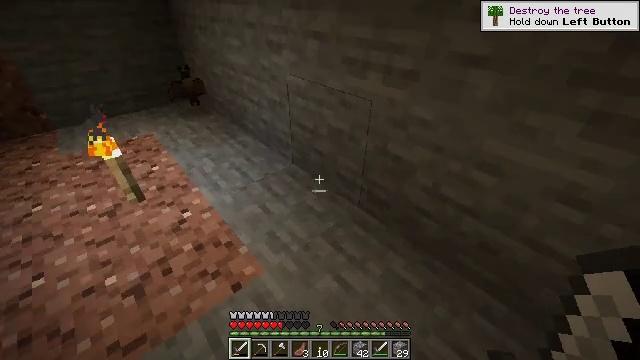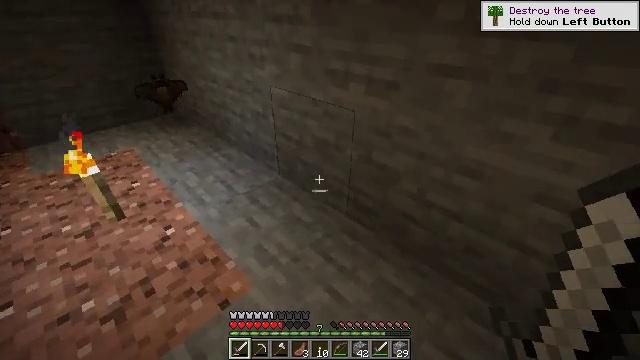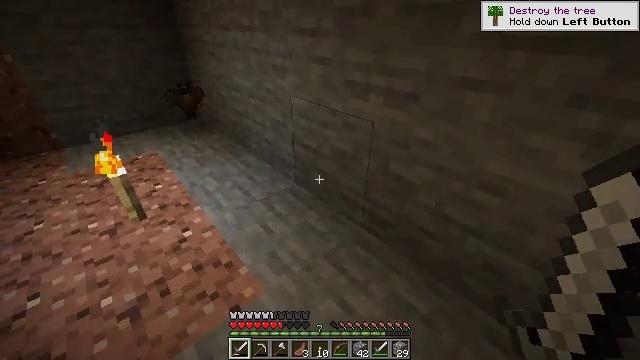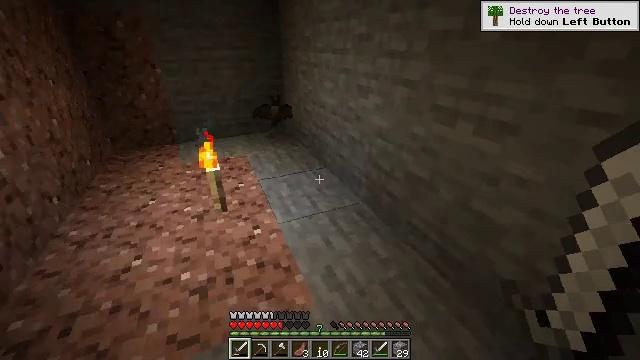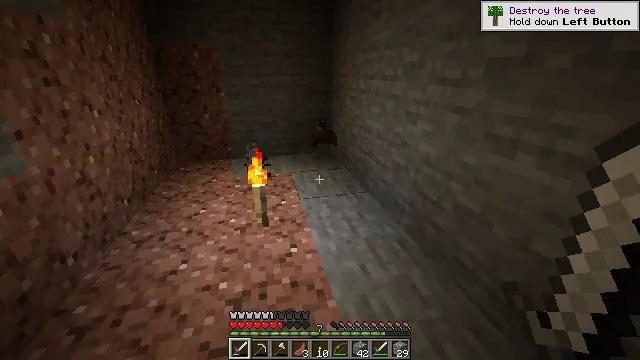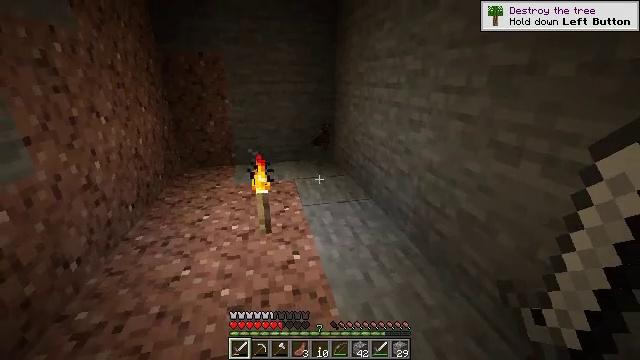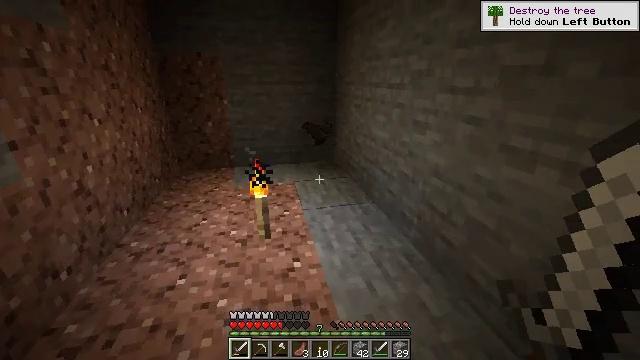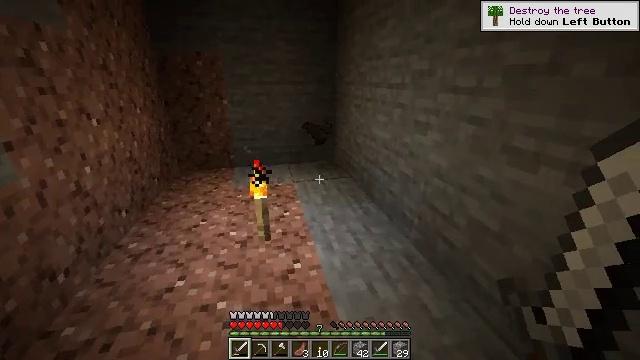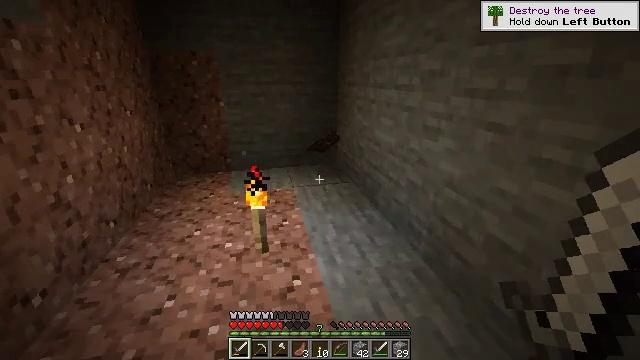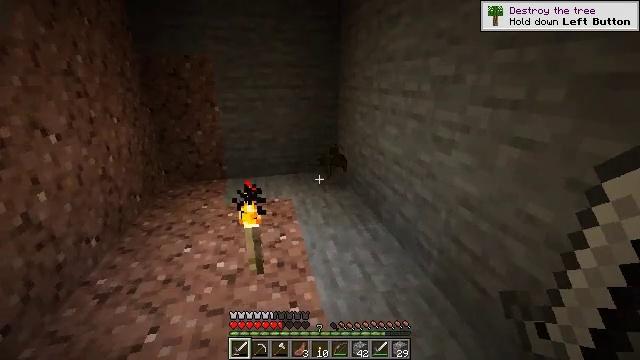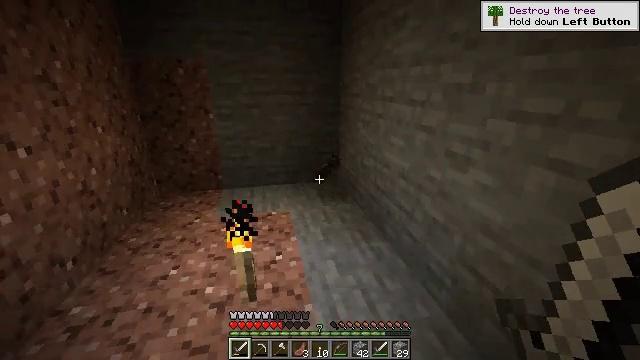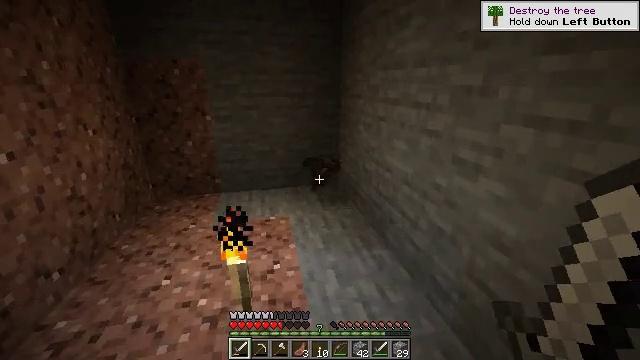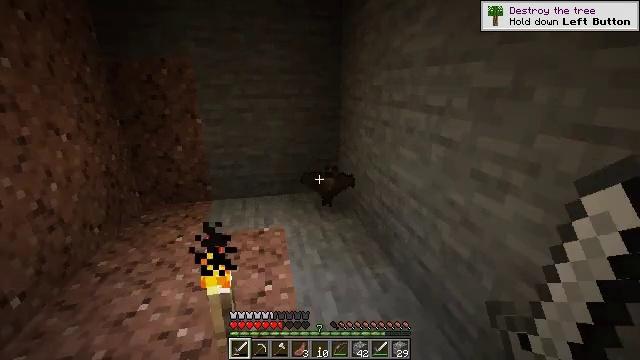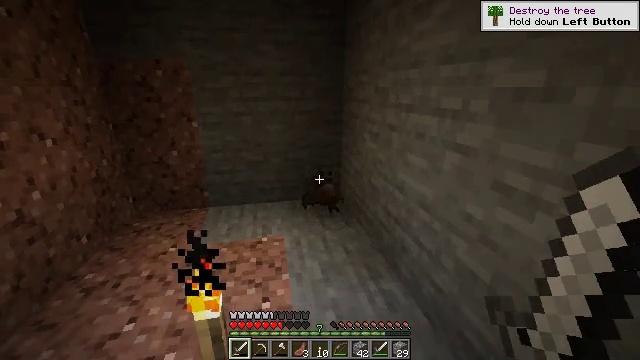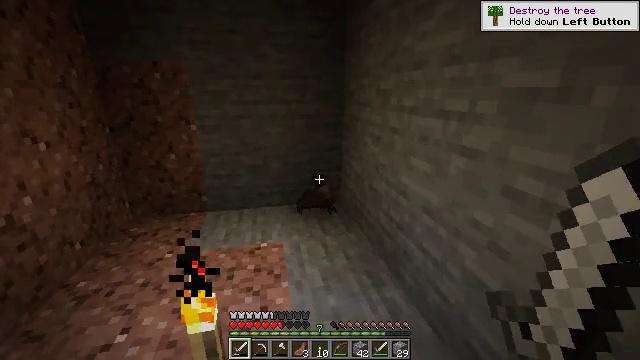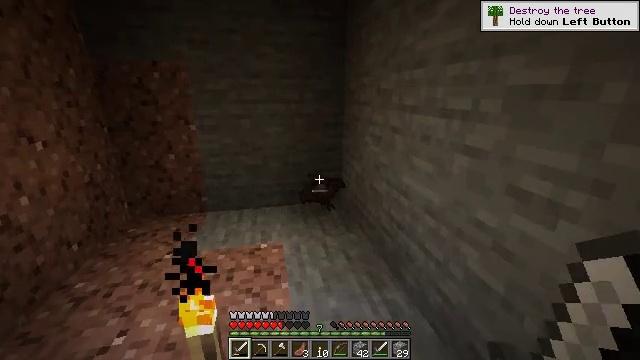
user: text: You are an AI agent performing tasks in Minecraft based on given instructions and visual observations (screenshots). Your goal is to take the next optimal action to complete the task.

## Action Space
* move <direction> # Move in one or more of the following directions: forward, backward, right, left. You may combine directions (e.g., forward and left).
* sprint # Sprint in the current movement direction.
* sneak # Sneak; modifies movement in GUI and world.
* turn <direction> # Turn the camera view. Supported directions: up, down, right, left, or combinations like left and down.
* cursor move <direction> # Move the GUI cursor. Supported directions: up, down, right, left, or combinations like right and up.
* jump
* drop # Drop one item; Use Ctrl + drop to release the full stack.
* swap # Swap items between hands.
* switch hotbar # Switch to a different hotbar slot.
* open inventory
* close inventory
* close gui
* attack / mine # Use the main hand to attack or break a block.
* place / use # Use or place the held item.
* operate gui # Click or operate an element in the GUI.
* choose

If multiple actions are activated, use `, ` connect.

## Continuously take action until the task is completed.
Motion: motion action
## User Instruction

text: Kill the bat.
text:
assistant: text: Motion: turn right and up
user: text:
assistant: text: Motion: turn left and up
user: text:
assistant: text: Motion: turn left and up
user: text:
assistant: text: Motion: turn left and up
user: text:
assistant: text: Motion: turn up
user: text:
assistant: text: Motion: move forward
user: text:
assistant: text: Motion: move forward
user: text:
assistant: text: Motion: move forward
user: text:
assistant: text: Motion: move forward
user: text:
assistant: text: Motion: move forward
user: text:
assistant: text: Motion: move forward
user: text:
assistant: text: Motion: move forward
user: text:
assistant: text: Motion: no_op
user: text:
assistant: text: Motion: no_op
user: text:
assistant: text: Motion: attack / mine
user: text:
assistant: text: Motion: attack / mine
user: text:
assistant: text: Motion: attack / mine
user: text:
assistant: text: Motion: turn down
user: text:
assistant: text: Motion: turn right and down
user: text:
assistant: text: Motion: turn left and down
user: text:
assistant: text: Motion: turn left and down
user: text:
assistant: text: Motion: turn left
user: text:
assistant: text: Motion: turn up
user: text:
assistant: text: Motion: turn up
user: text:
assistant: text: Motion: no_op
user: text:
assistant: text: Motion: turn left and down
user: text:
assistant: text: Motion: move forward, turn left
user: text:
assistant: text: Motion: move forward, turn left
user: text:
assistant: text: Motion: move forward, attack / mine
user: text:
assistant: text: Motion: move forward, attack / mine